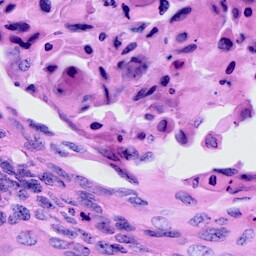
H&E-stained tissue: Cervix